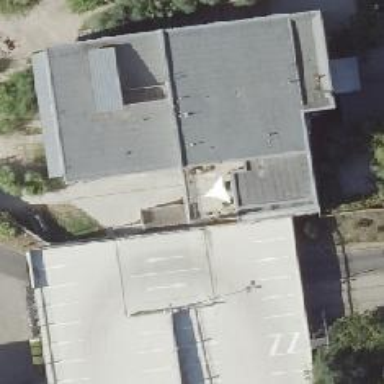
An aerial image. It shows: Kindergarten building.